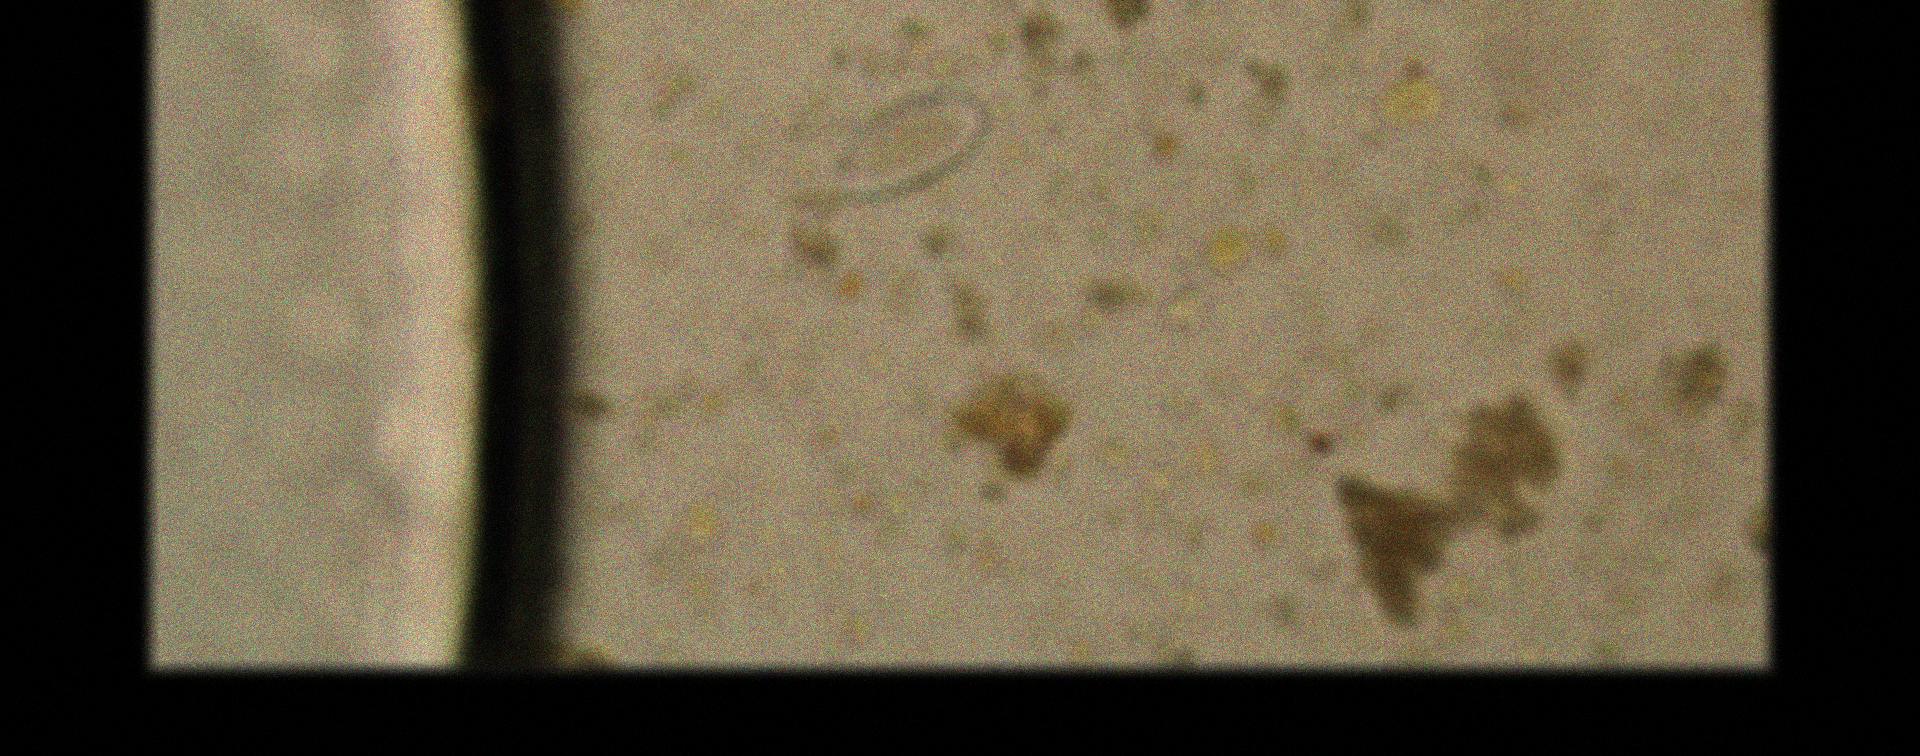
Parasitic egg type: Enterobius vermicularis